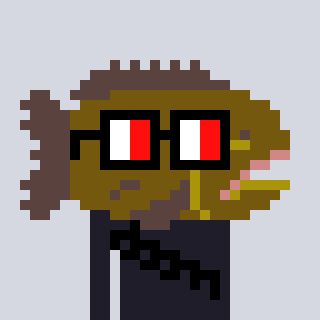
a pixel art character with square glasses with black frames and red eyes, a grouper-shaped head and a grayscale-colored body on a cool background